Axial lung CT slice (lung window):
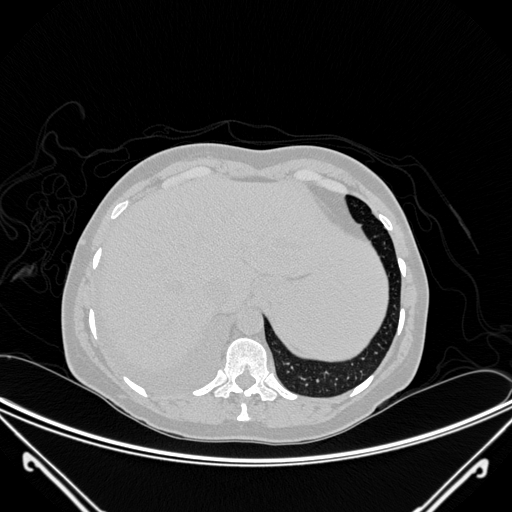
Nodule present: no